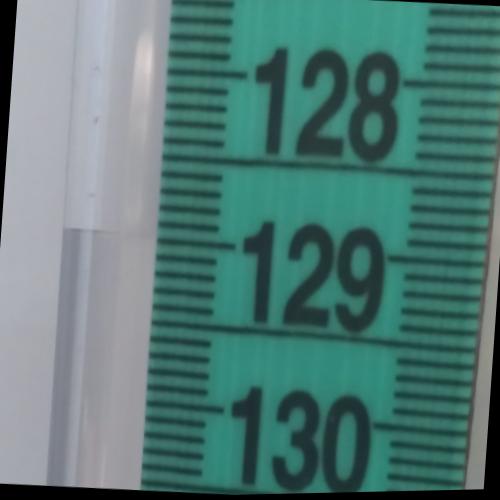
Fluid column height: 129.0 cm